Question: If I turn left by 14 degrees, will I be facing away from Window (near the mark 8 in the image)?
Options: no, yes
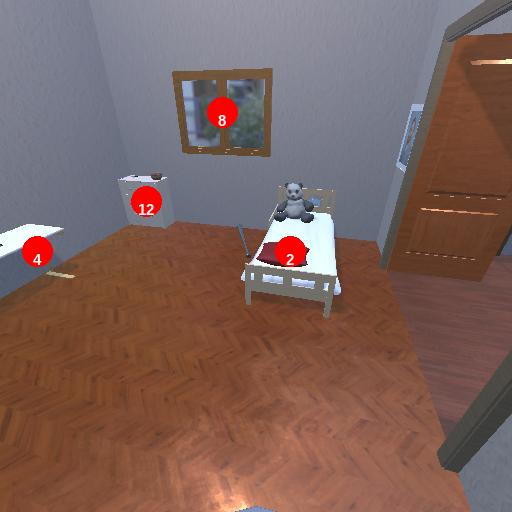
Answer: no